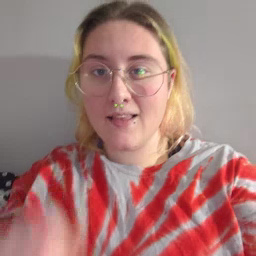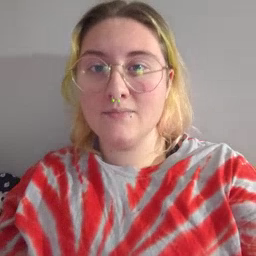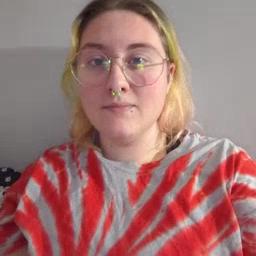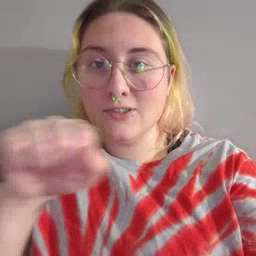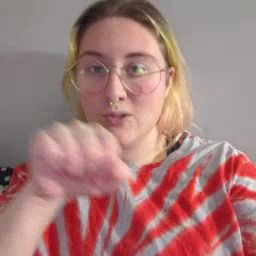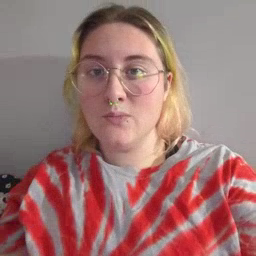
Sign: shoe